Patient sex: M
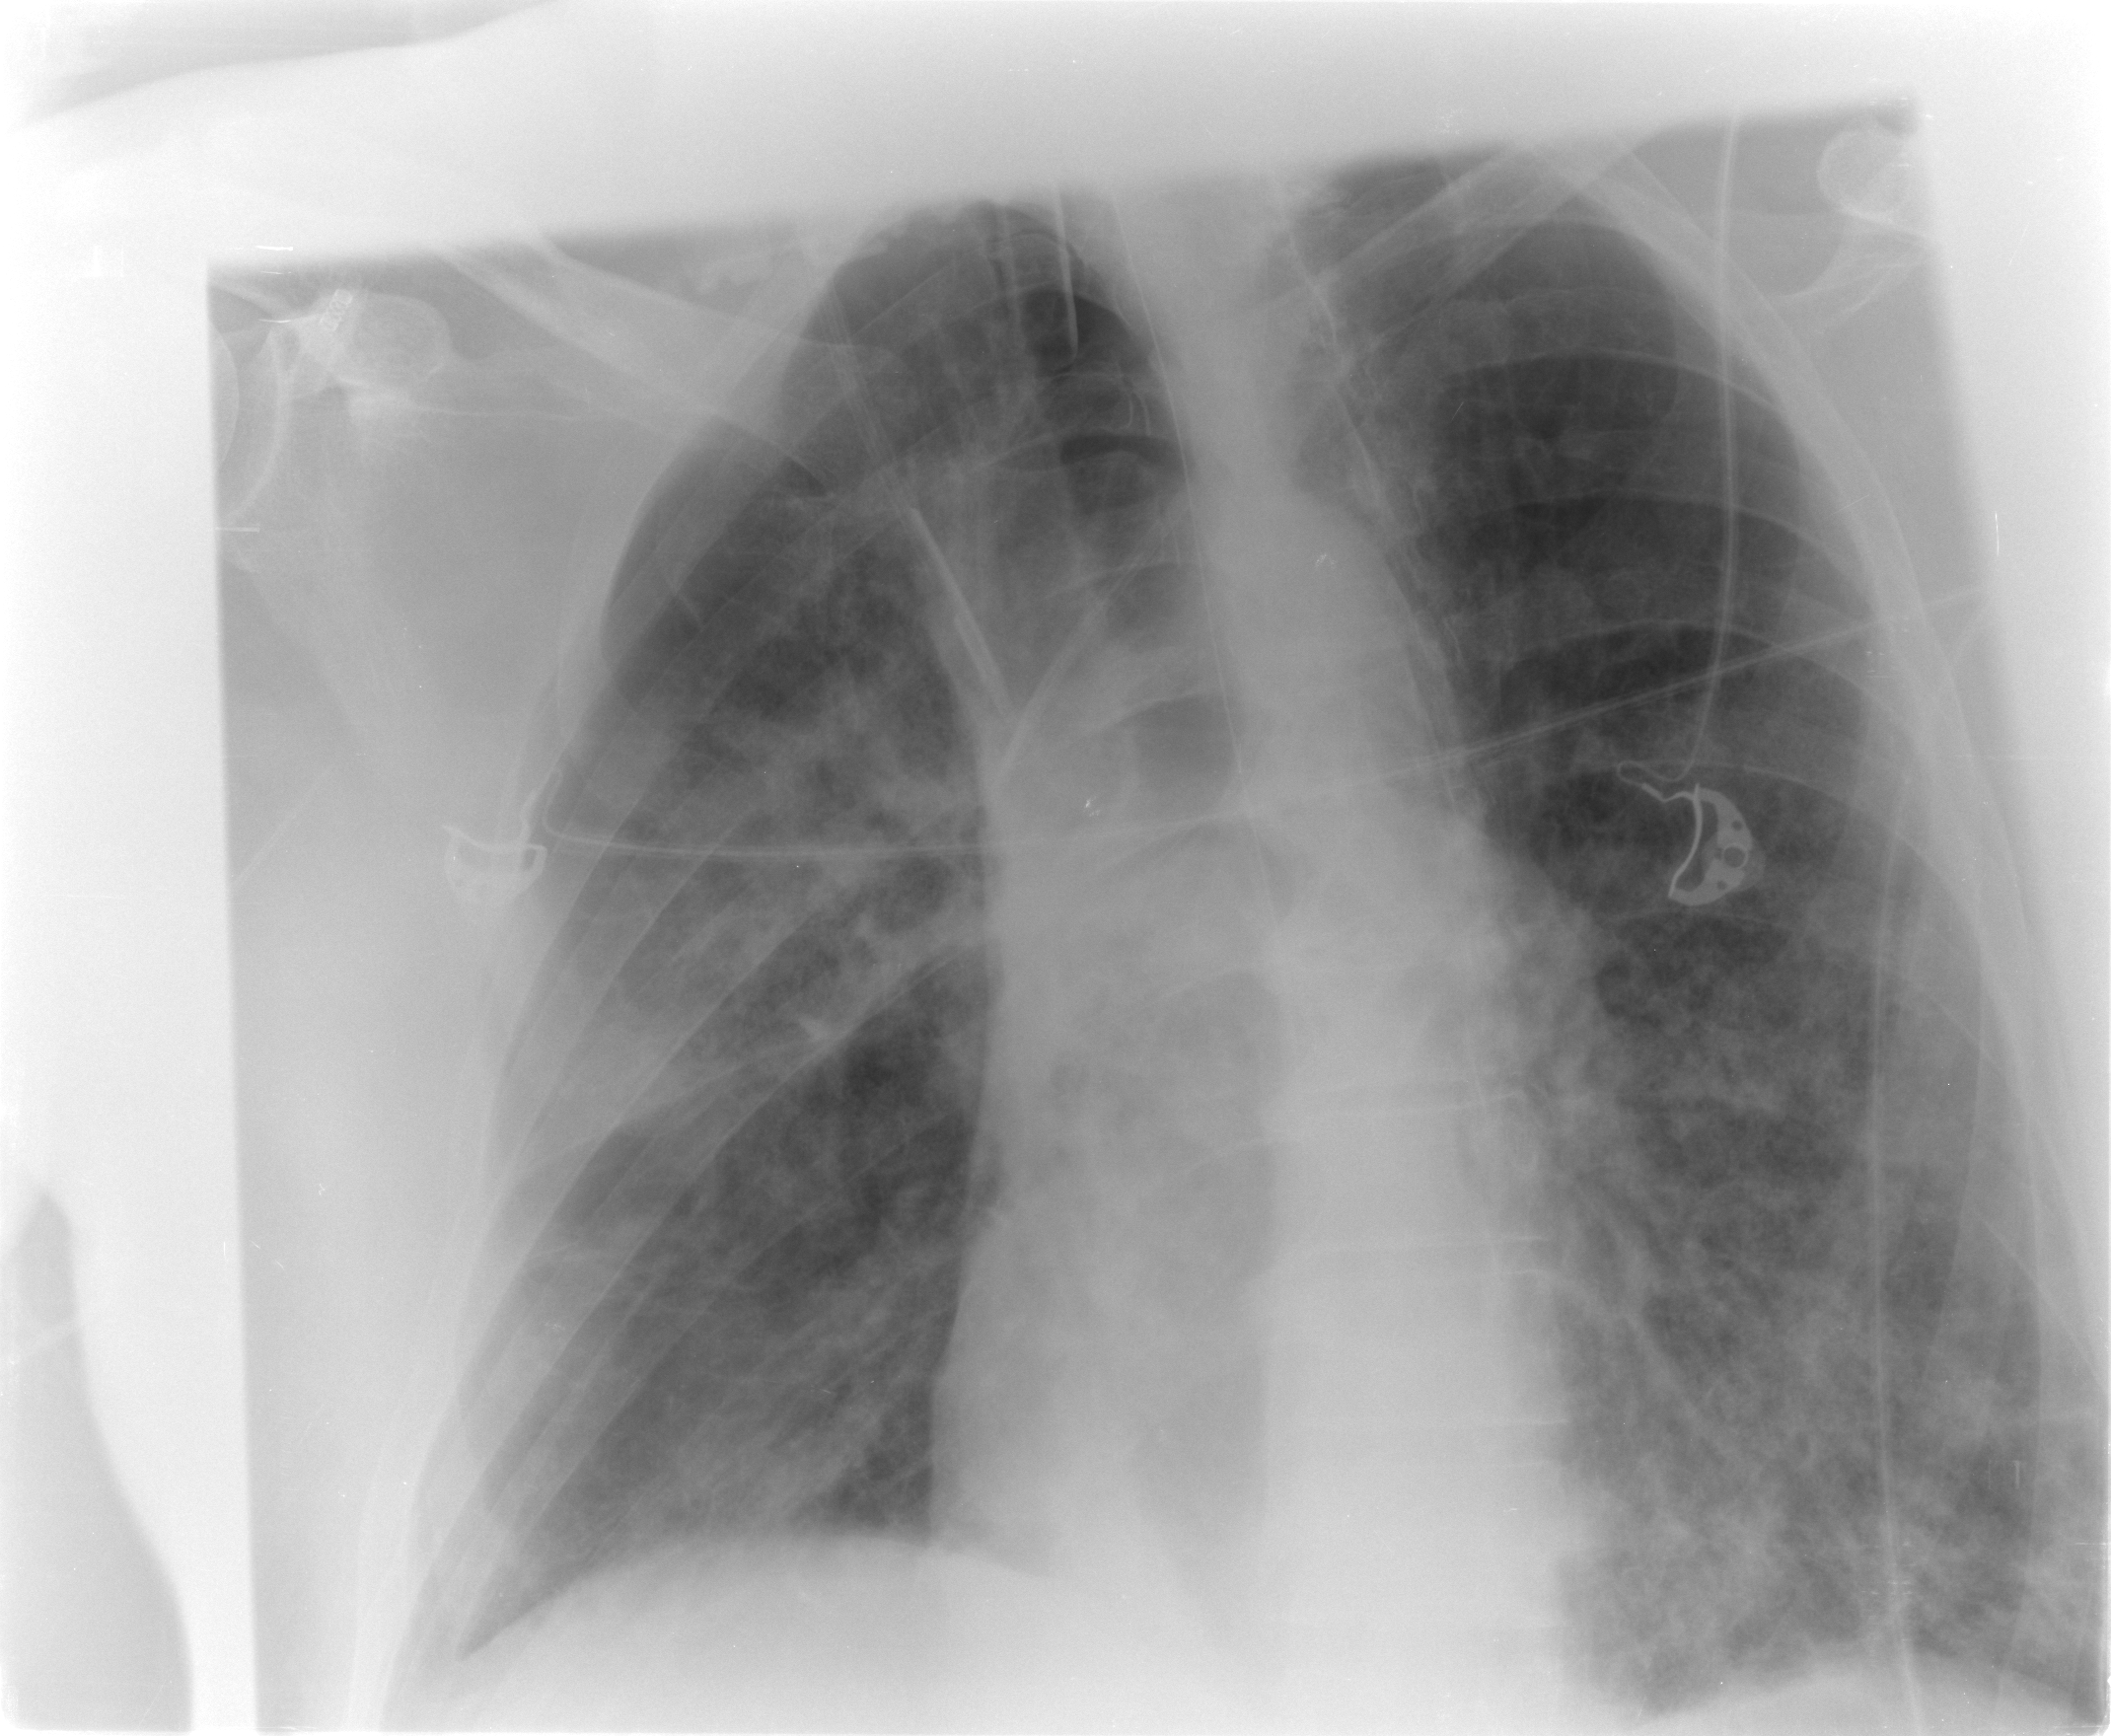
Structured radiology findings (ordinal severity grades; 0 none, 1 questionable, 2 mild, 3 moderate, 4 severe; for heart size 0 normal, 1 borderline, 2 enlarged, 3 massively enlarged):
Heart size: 0
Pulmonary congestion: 1
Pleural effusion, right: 1
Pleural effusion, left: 2
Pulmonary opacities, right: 3
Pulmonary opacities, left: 3
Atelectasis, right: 3
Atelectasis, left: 3